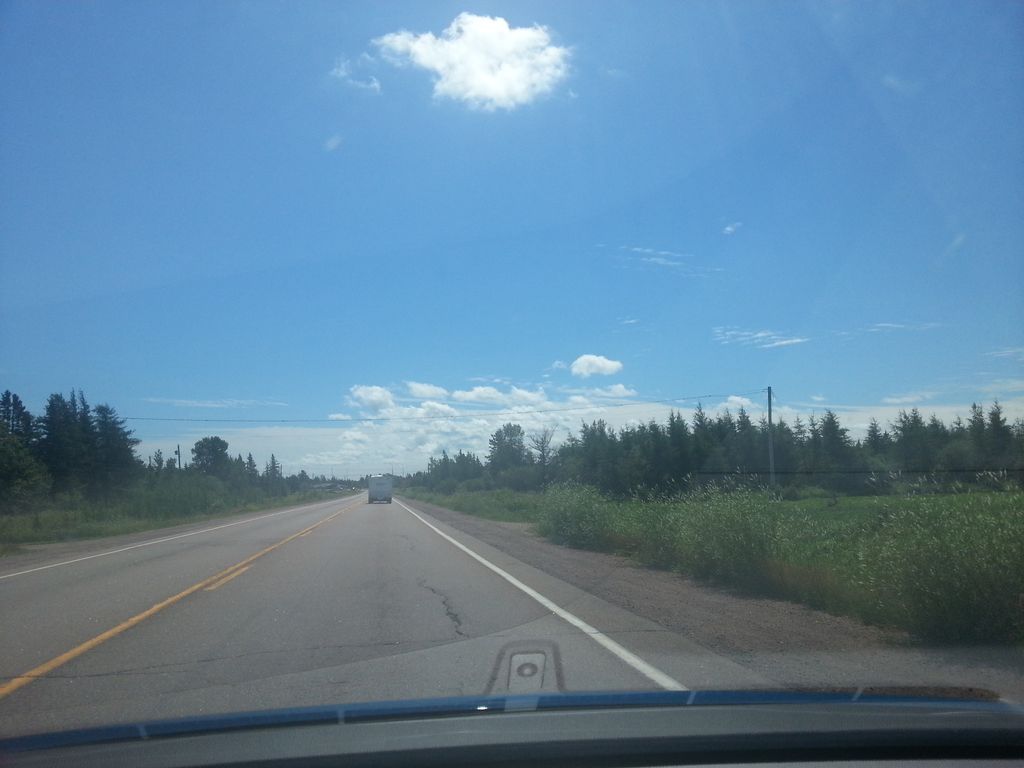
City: charlottetown